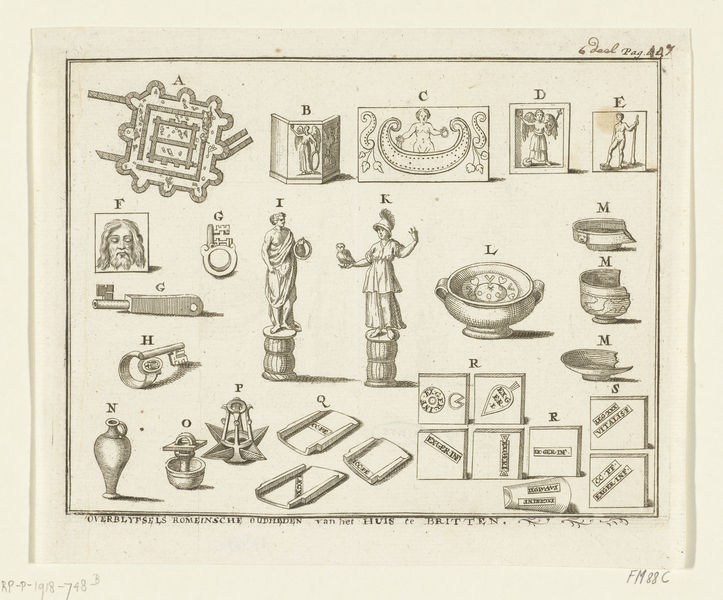
Titel: Romeinse oudheden gevonden bij het Huis te Britten
Standort: Amsterdam
Institution: Rijksmuseum
Schlagwörter: kopf, mann, nackt, frau, skizze, zeichnung, gesicht, rahmen, schale, sockel, porträt, figur, haare, blatt, boot, amphore, engel, krug, statue, vase, schiff, schrift, abstrakt, grafik, rand, figuren, zahlen, ring, töpfe, buch, druck, seite, buchstaben, waffe, bleistift, studien, kaputt, götter, plan, schlüssel, zerbrochen, legende, grundriss, bauplan, defekt, bauteile, dinge, sextant, kompass, lexikon, irggarten